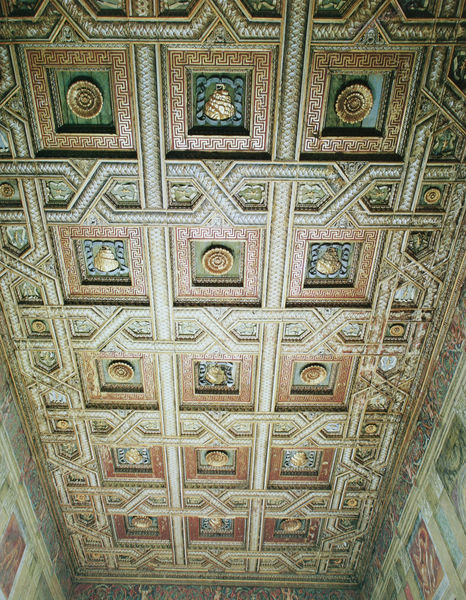
Titel: Kassettendecke in der Sala dei Cavalli (Saal der Pferde)
Künstler: Gasparo Degli Amigoni
Standort: Mantua
Institution: Palazzo Te
Schlagwörter: berg, blau, gemälde, weiß, gelb, grün, ocker, ausschnitt, blumen, braun, bunt, holz, orange, raum, schmuck, schwarz, zimmer, gebäude, rot, schloss, beige, fächer, muster, ornament, architektur, band, rahmen, felder, kirche, gold, decke, innen, renaissance, rund, turm, ranken, deutschland, relief, farbig, italien, farbe, linien, saal, dekoration, zopf, detail, ornamente, stuck, bemalt, galerie, foto, fotografie, photographie, wände, medaillon, vergoldet, palast, kreuzung, gewunden, holzdecke, mosaik, rathaus, kasten, photo, fries, quadrate, wappen, rauten, tischler, farbfoto, untersicht, verschlungen, griechisch, fresken, krönung, florenz, bibliothek, viereckig, kasetten, kassetten, kassettendecke, muschel, fresko, golden, muscheln, bänder, bemalung, ornamentik, kästchen, vierecke, aufnahme, verzierungen, meander, babel, gekreuzt, gedrechselt, rosetten, blühten, antikisch, mäander, kassette, feston, kasettendecke, dreidimensional, repräsentativ, mäanderband, geschmückt, flachdecke, freske, überschneiden, reliefiert, flechtband, arabesque, verschalung, verziehungen, bandel, sixtinische kapele, rahmeng, d, muster ornamente, zopfmuster, dercke